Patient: sex M, age 26
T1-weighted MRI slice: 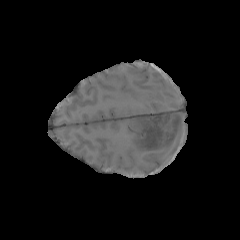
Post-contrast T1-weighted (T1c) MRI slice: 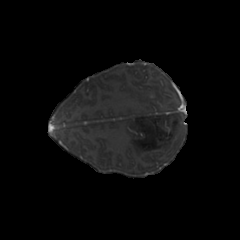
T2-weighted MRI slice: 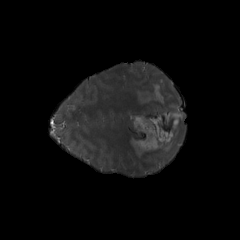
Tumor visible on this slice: yes
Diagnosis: Astrocytoma, IDH-mutant
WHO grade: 4